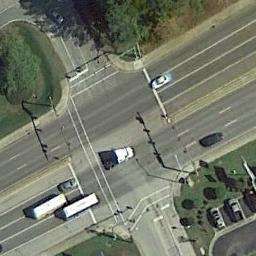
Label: intersection